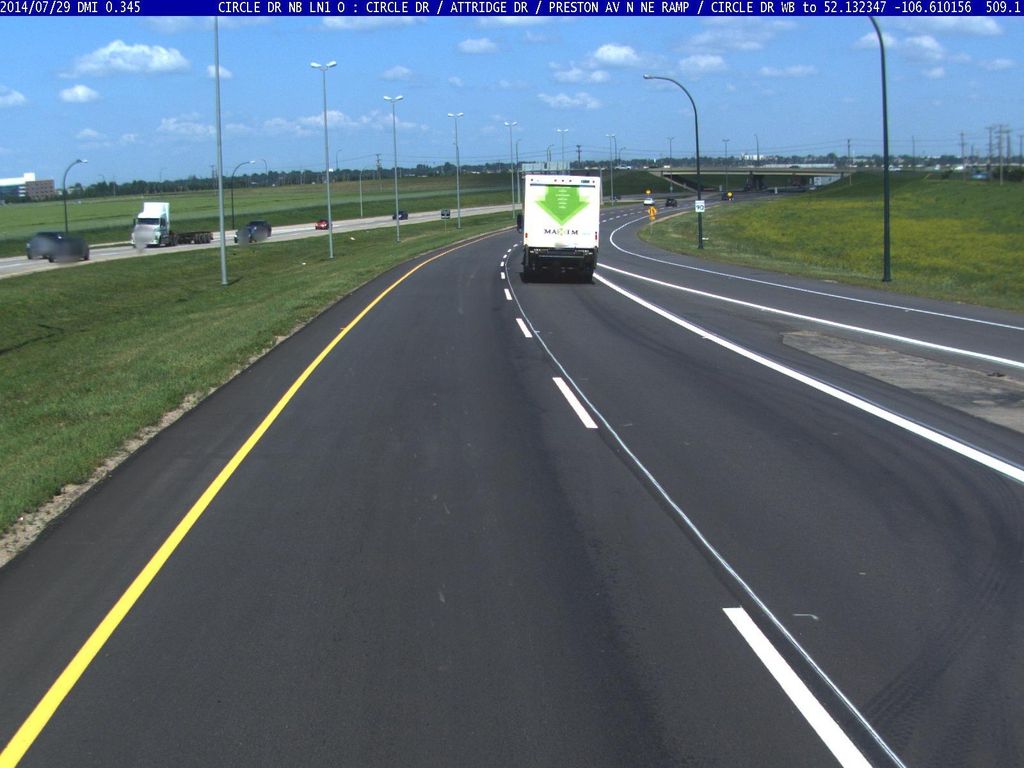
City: saskatoon